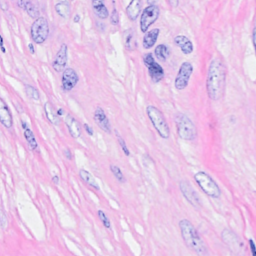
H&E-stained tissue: Breast